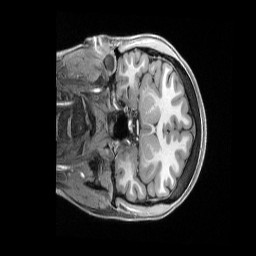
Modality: T1w
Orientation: coronal
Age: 26
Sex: female
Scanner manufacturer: siemens
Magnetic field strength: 3 T
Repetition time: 2.5 s
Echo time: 0.00296 s